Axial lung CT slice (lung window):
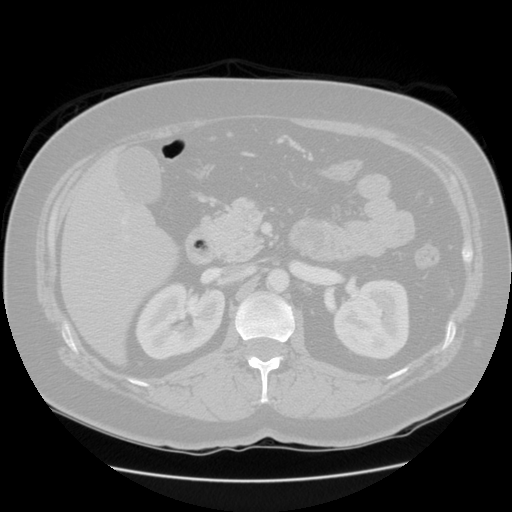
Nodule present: no